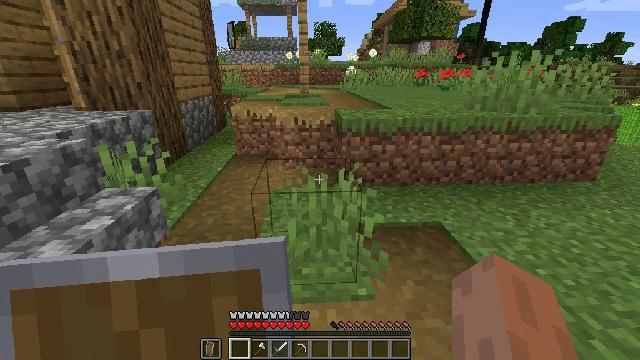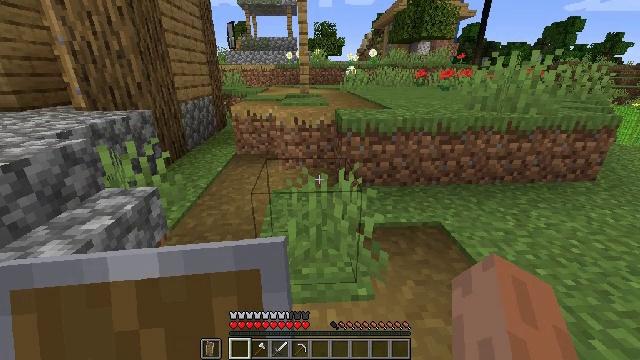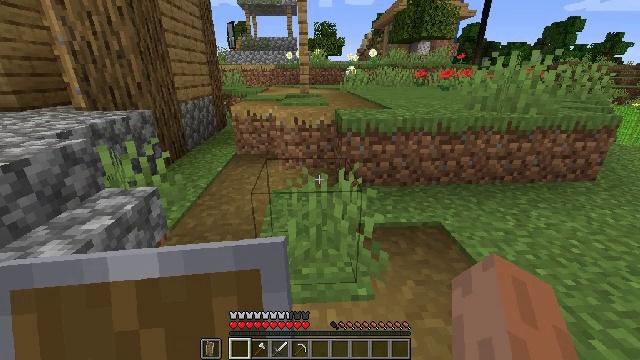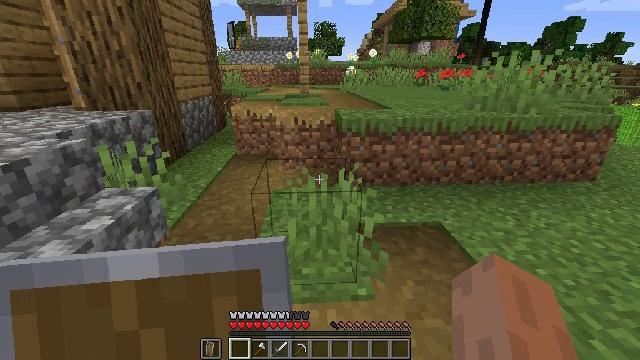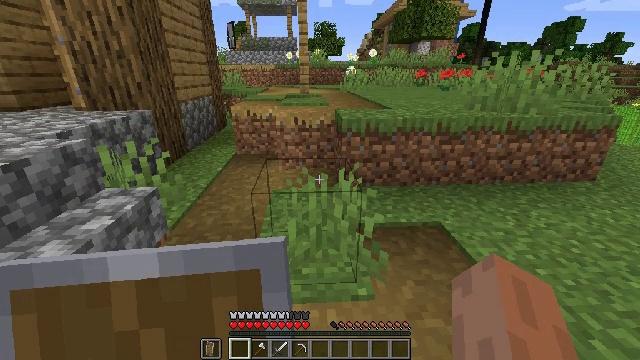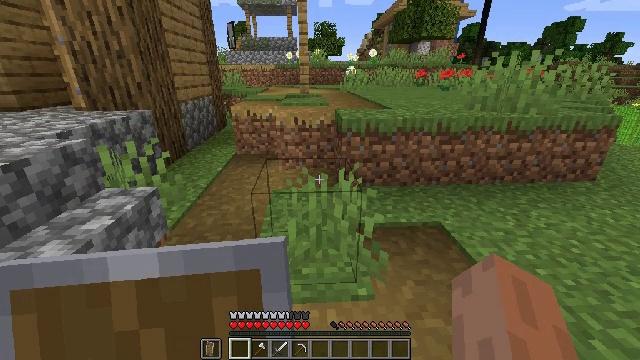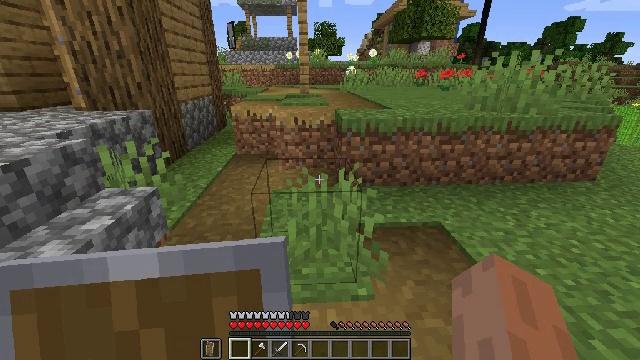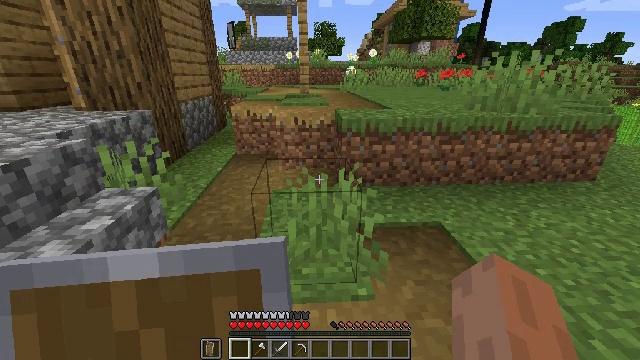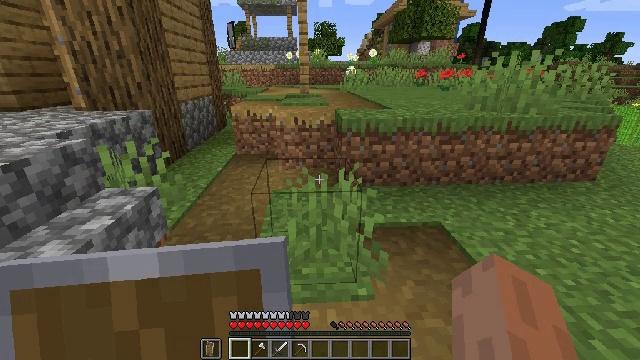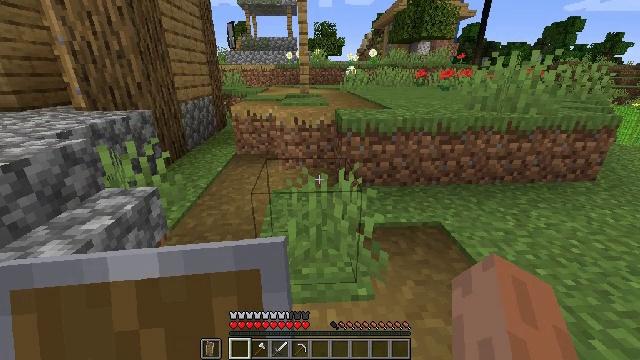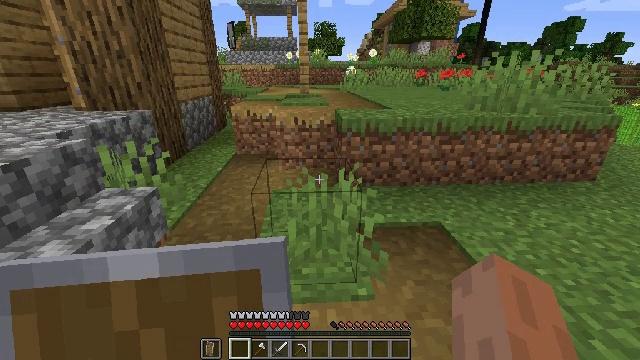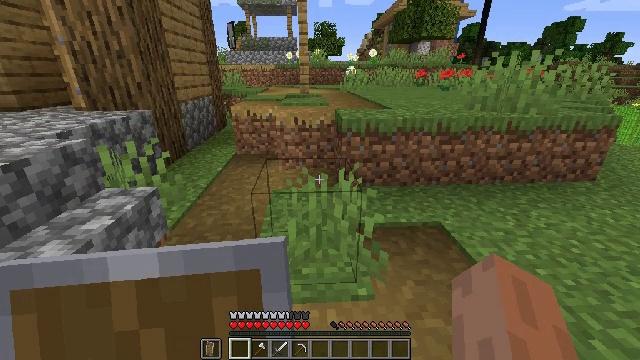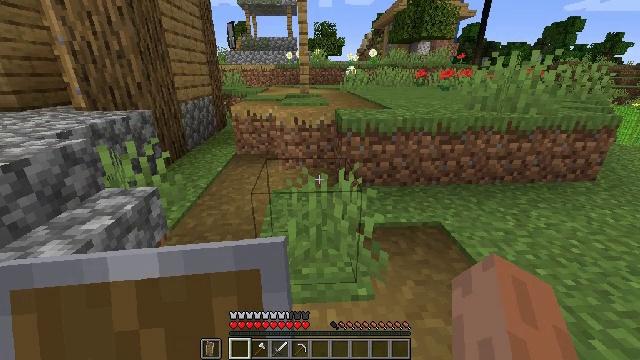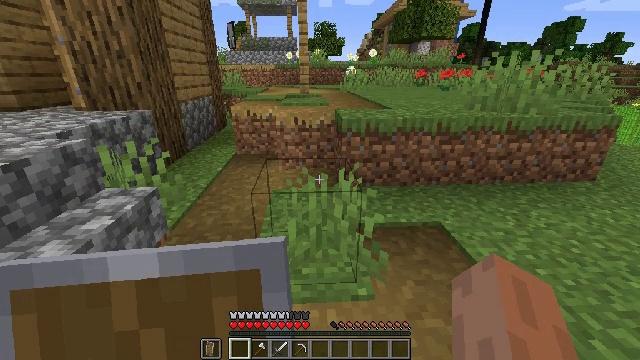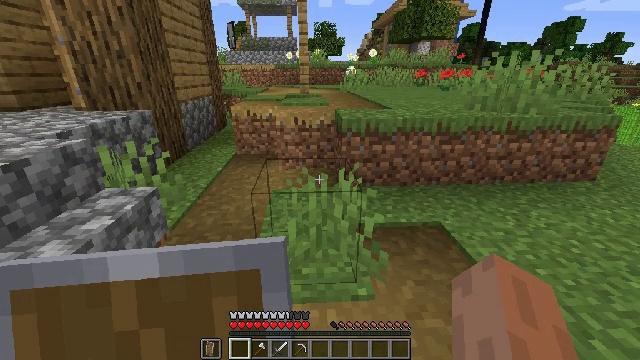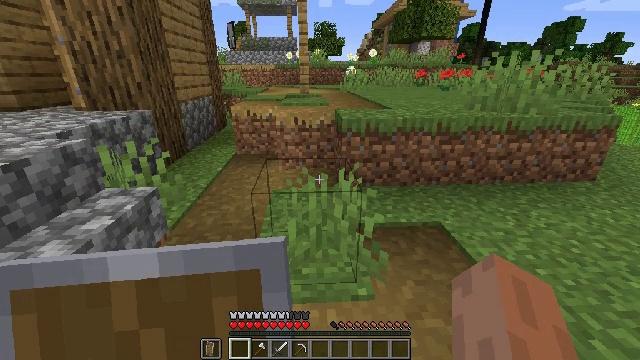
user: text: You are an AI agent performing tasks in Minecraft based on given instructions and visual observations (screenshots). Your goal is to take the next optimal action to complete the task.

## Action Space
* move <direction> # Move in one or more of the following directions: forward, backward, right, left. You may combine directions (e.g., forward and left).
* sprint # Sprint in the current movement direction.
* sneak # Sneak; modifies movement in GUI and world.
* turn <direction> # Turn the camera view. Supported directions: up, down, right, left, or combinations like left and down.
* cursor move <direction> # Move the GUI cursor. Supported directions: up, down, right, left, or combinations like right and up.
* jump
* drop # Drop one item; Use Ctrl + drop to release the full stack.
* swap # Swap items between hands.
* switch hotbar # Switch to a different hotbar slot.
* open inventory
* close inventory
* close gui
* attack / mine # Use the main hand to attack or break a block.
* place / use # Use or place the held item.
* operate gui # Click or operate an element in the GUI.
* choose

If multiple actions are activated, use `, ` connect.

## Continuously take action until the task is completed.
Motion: motion action
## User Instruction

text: craft item air
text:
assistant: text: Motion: no_op
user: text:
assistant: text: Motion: no_op
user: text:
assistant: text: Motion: no_op
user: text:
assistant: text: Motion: no_op
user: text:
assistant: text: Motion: no_op
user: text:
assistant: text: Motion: no_op
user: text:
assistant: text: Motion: no_op
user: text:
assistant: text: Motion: no_op
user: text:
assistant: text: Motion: no_op
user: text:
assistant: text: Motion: no_op
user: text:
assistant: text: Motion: no_op
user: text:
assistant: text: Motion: no_op
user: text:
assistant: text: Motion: no_op
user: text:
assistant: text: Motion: no_op
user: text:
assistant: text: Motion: no_op
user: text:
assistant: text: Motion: no_op
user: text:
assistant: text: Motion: no_op
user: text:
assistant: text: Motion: no_op
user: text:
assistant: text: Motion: no_op
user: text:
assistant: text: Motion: no_op
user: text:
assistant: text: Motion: no_op
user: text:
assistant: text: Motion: no_op
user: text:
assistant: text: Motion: no_op
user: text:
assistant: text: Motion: no_op
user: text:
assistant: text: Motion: no_op
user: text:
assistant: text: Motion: no_op
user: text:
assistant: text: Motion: no_op
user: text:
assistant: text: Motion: no_op
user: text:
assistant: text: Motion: no_op
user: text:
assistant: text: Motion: no_op